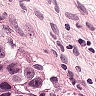
Metastatic tissue present: yes